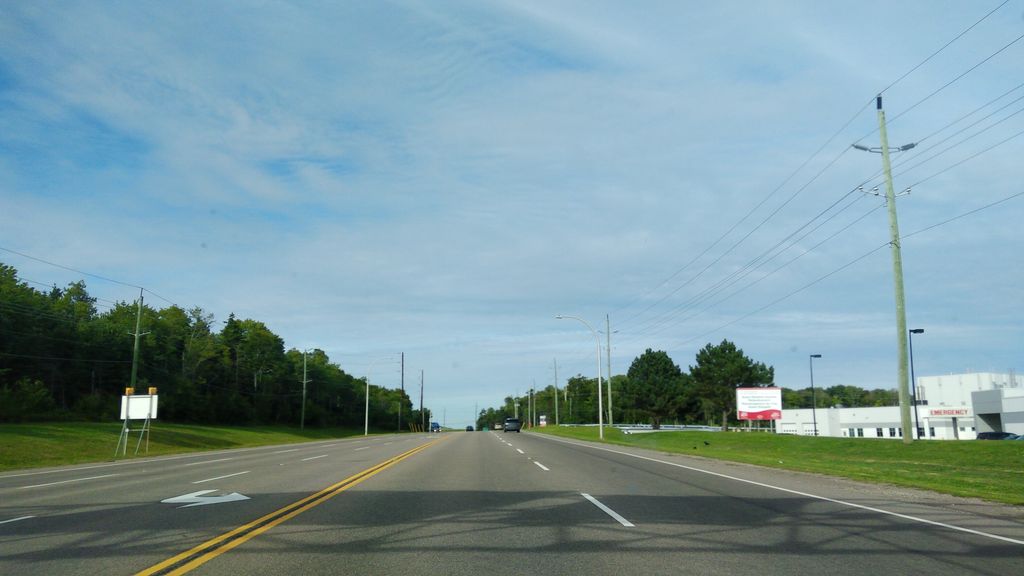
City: charlottetown